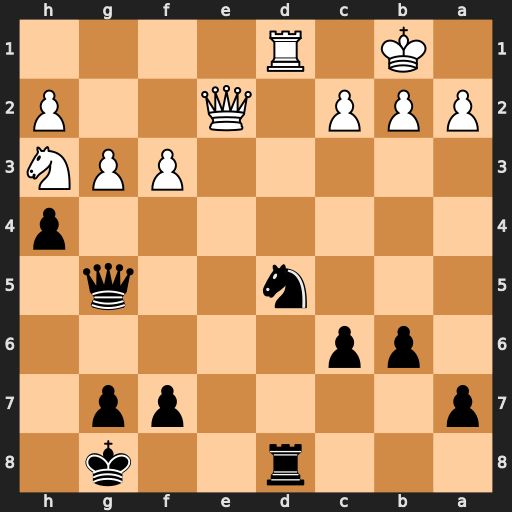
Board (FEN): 3r2k1/p4pp1/1pp5/3n2q1/7p/5PPN/PPP1Q2P/1K1R4
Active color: b
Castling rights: -
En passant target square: -
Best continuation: Nc3+ bxc3 Qb5+ Kc1 Qxe2 Rxd8+ Kh7